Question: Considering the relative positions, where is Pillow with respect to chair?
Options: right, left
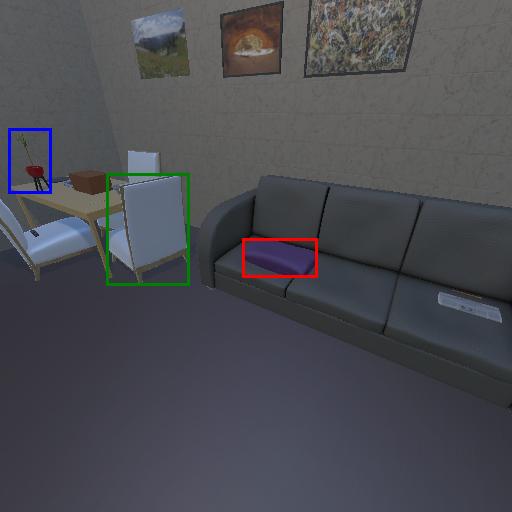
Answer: right